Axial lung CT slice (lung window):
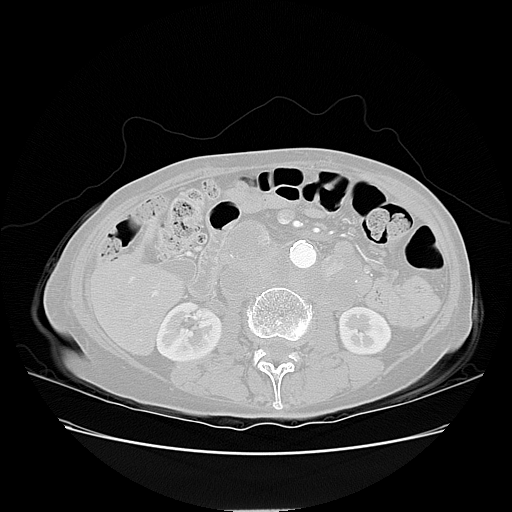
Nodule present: no